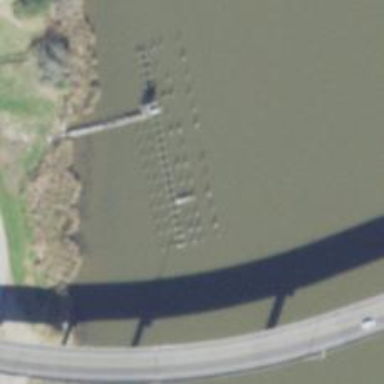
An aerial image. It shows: Commercial mooring pier.